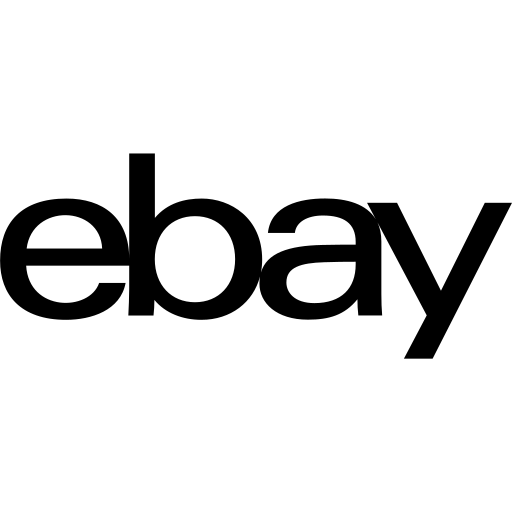
Tags: icon, FontAwesome, fa-icon, brand, ebay